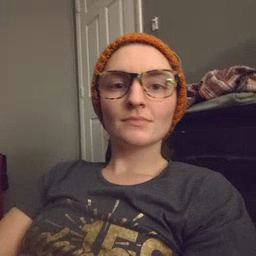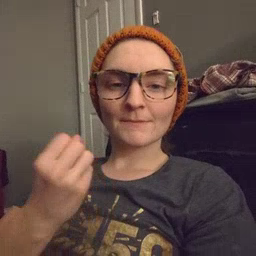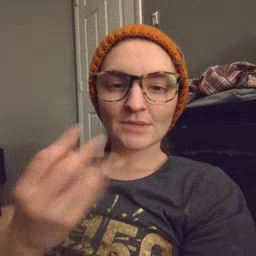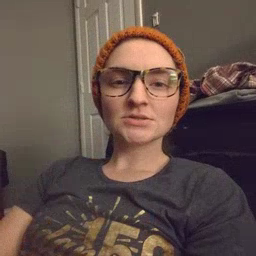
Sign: many